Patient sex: M
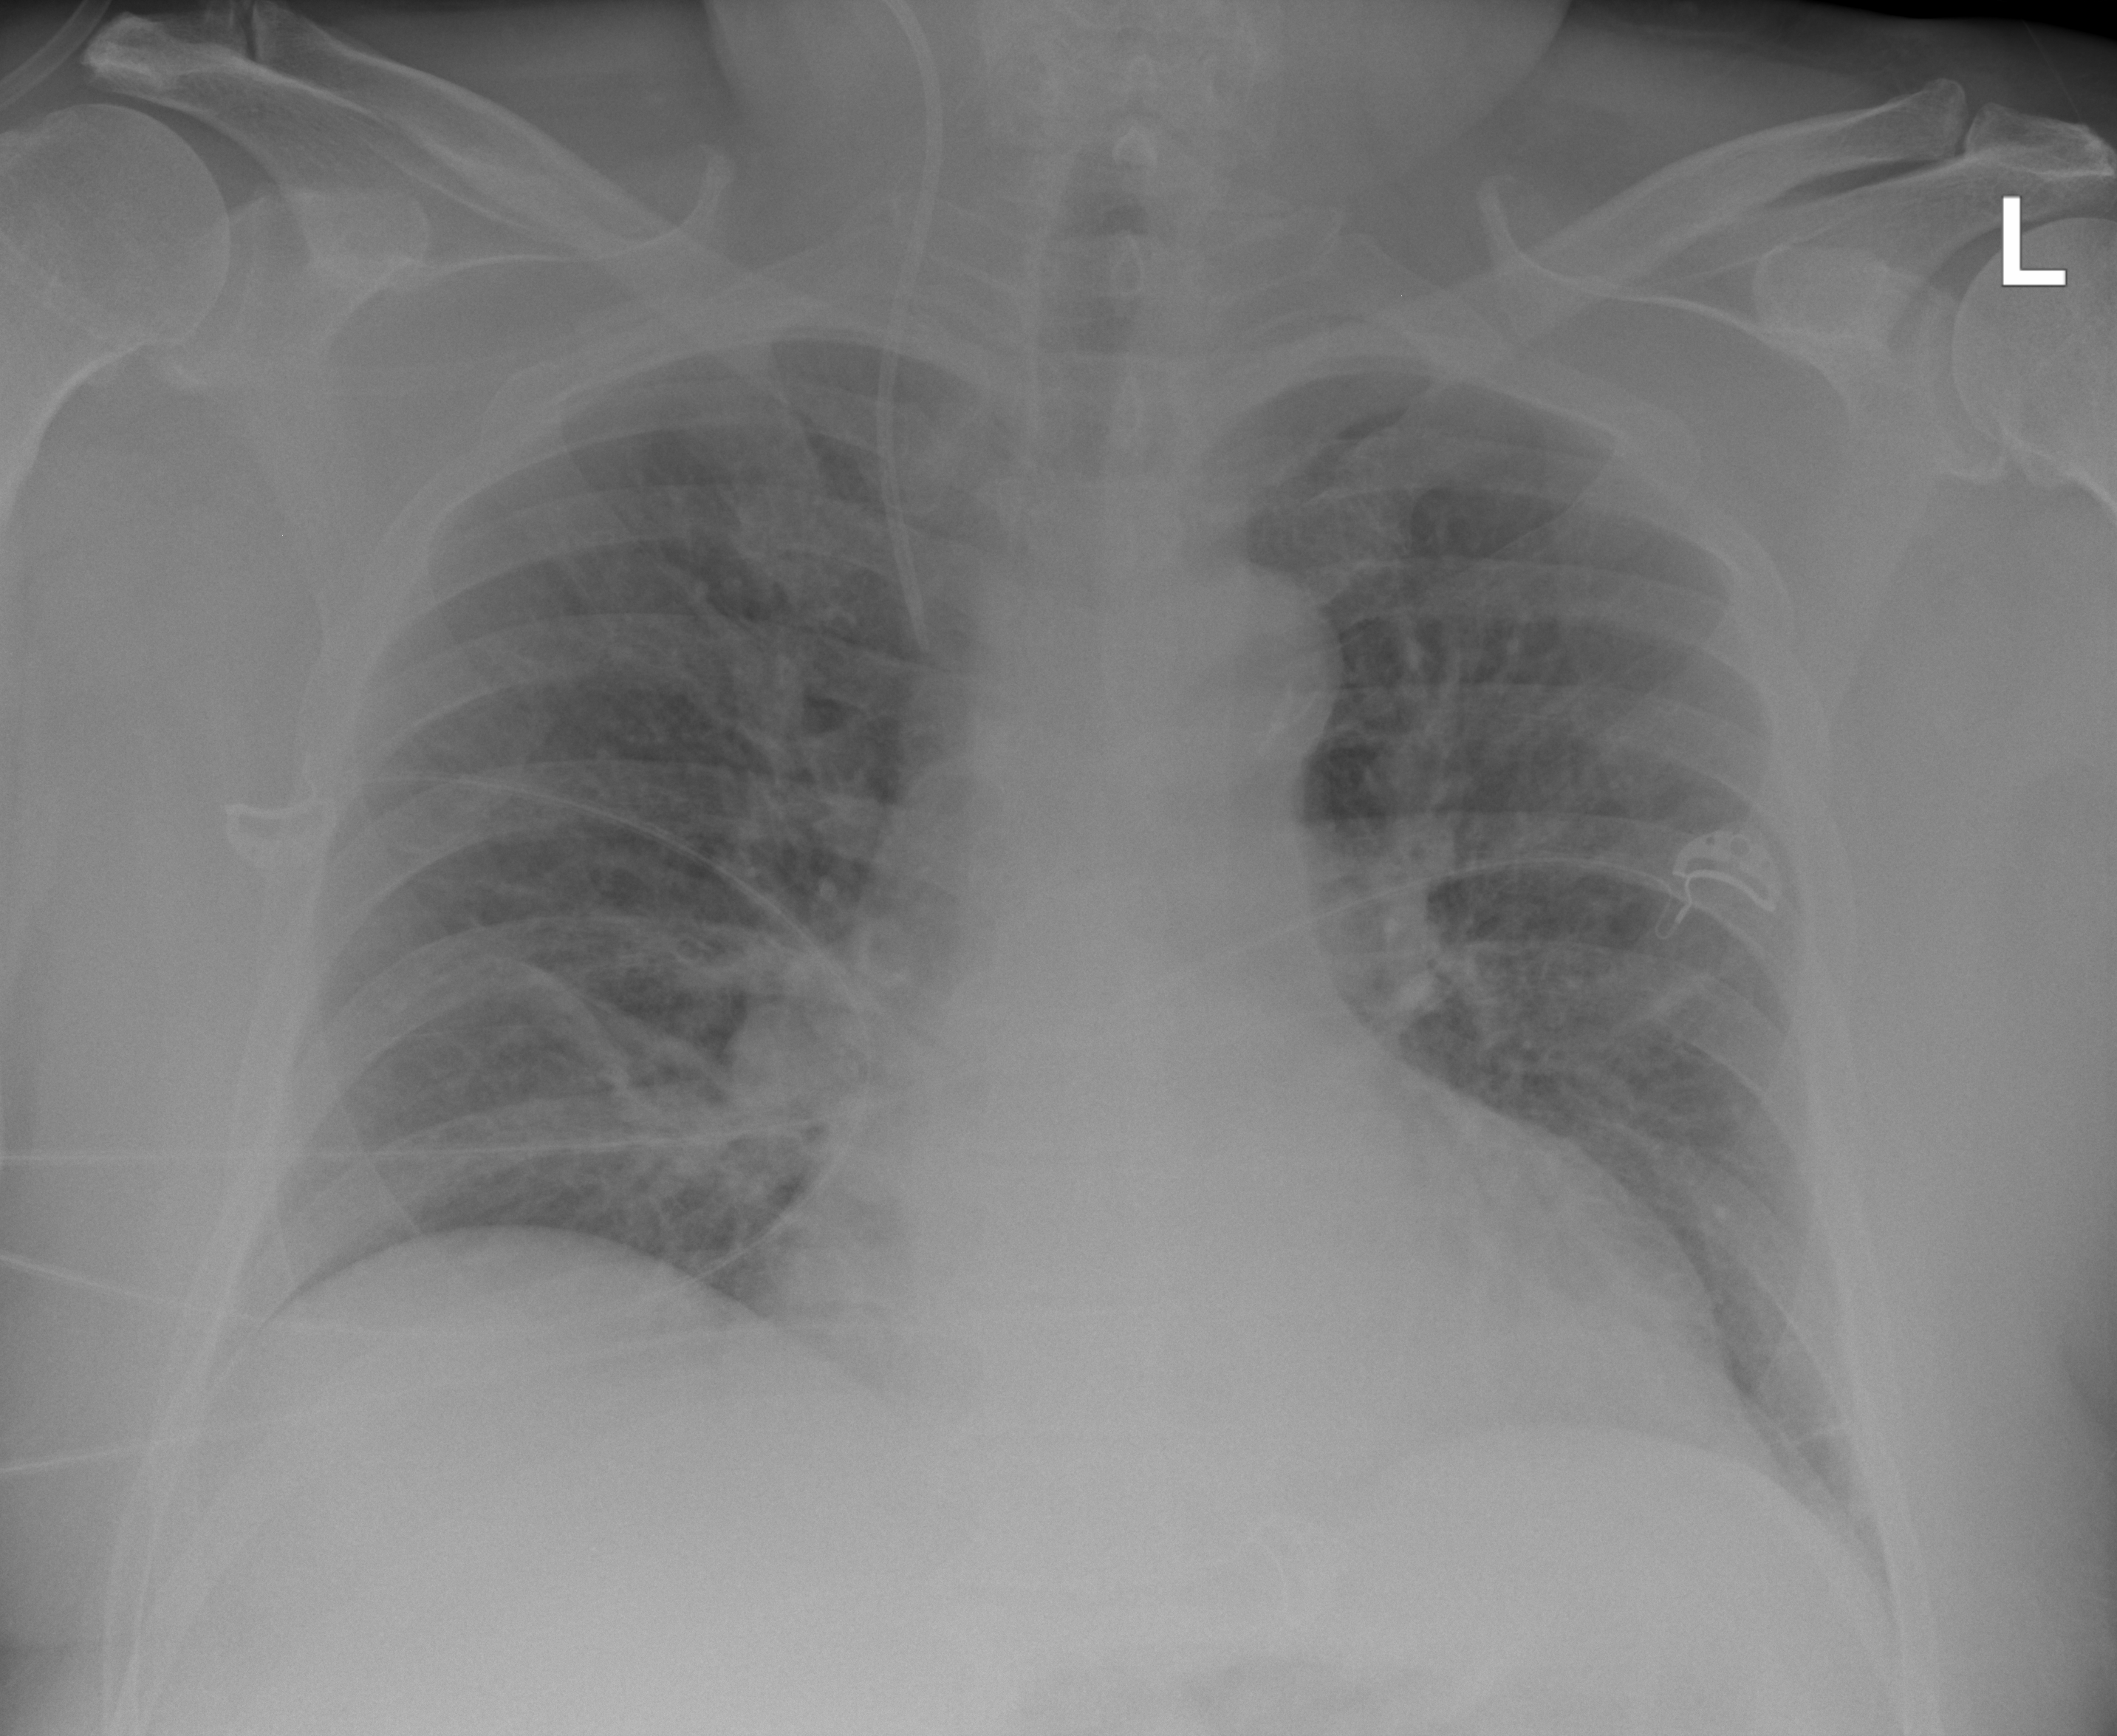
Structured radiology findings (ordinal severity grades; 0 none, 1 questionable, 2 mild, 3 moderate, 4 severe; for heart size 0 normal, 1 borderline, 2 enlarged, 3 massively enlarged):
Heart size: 1
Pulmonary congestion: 2
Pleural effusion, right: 0
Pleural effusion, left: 0
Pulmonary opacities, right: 0
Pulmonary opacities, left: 0
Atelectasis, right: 2
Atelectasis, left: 2